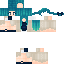
A female human skin with pale skin, wearing blue long hair dressed in a blue tshirt and blue pants, featuring a closed mouth.